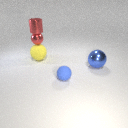
small blue rubber sphere in front of large blue metal sphere